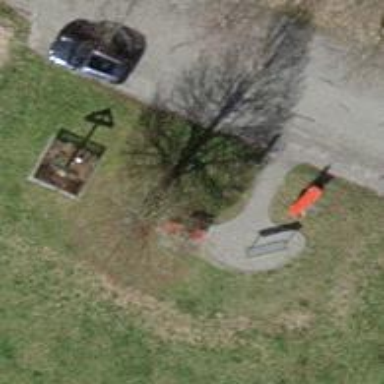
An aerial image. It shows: Bench for seating.